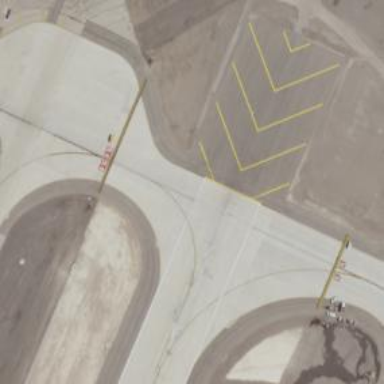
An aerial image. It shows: View of taxiway at the airport.